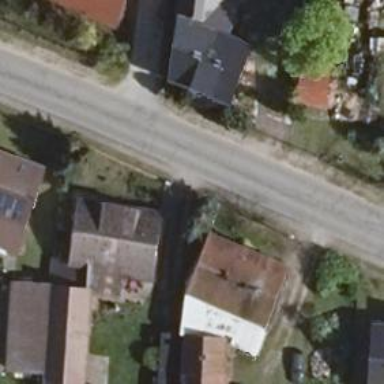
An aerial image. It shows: Asphalt road in residential area.